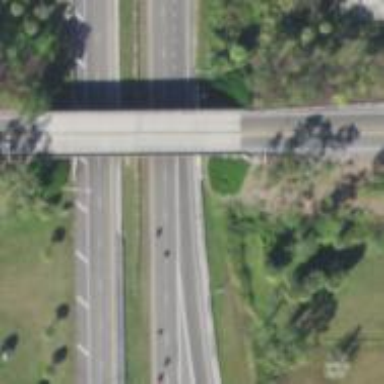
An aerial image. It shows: Bridge over motorway link with trumpet junction.